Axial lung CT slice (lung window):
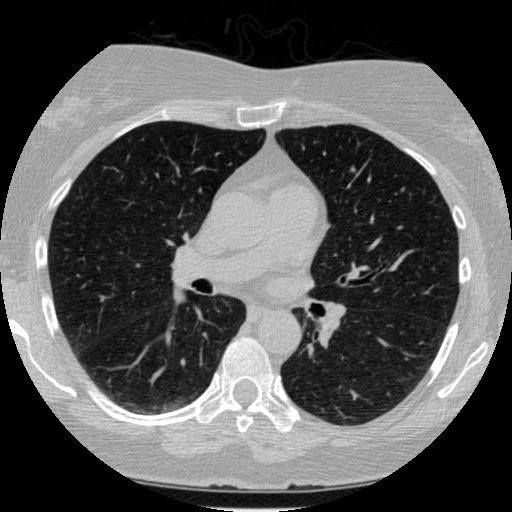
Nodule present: no